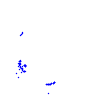
Particle: proton